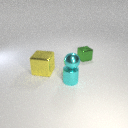
small cyan metal cylinder to the right of large yellow metal cube